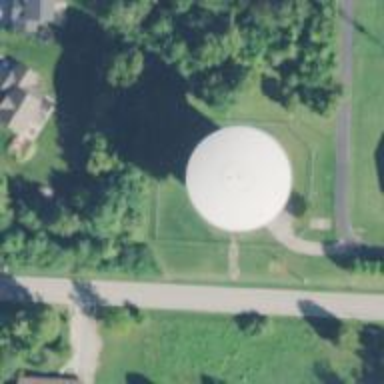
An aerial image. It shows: Water tower that is man-made.